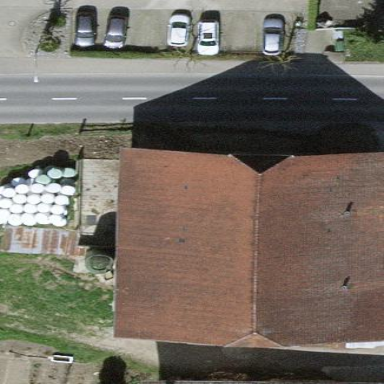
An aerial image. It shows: Farm building.